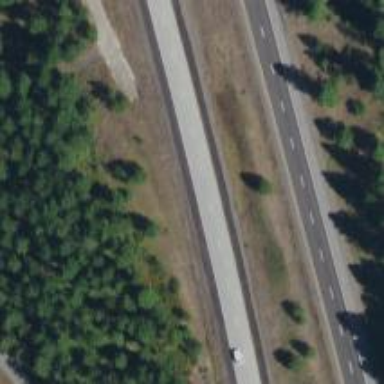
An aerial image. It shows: Trunk highway with expressway features.